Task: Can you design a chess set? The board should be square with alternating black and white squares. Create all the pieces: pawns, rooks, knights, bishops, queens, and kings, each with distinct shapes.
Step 2346:
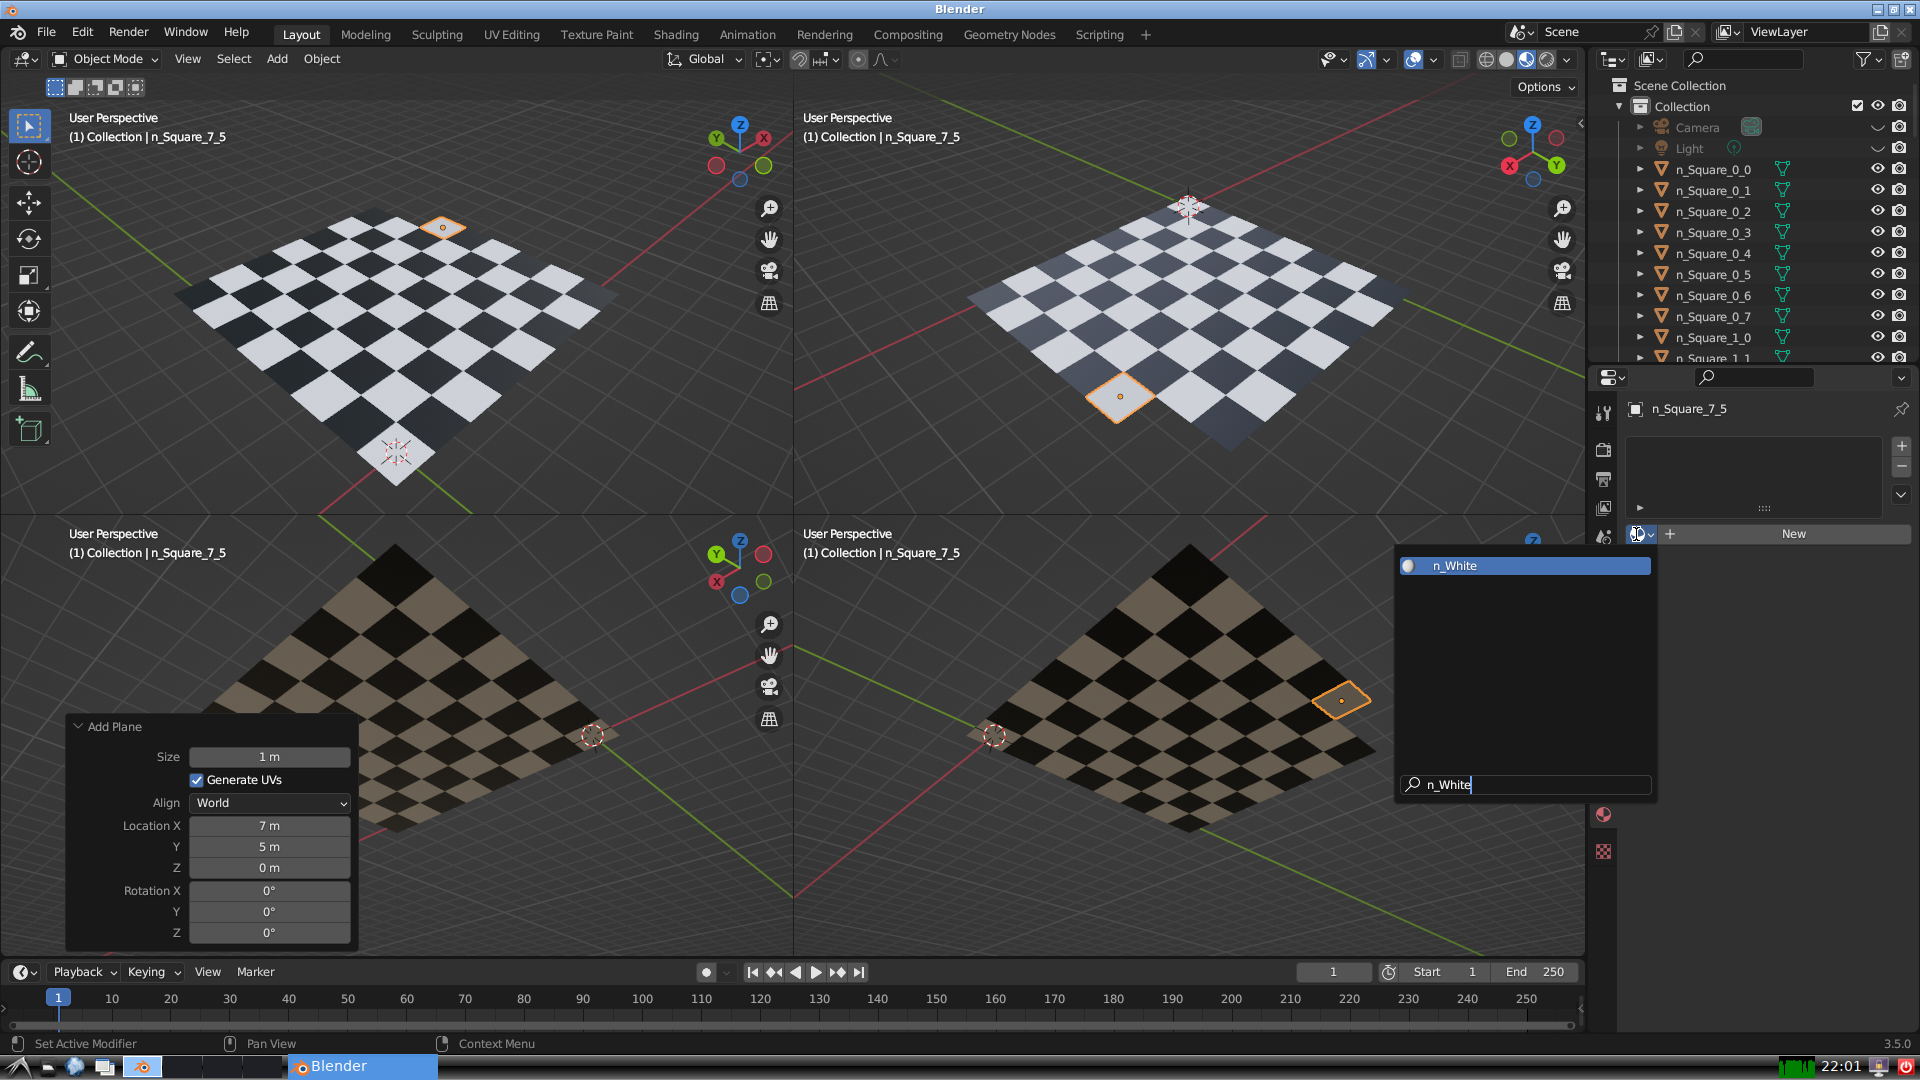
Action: {"key_press": ['Return']}